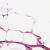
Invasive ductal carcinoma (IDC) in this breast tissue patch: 0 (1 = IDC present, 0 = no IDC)